Field crop: tomato
Growth stage: 2
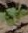
Species: solanum